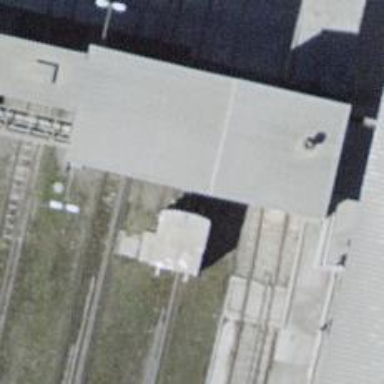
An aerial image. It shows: Railway spur service.